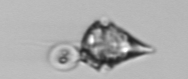
Label: Protoperidinium